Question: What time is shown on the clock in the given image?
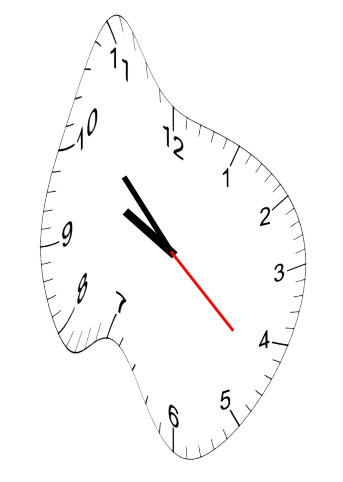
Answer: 09:52:22